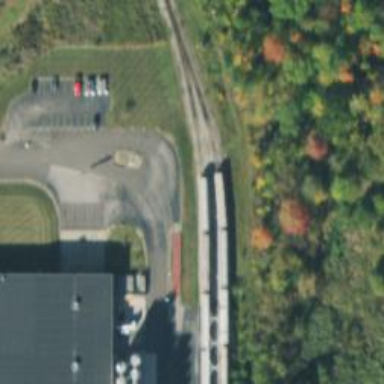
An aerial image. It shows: Railway spur service.